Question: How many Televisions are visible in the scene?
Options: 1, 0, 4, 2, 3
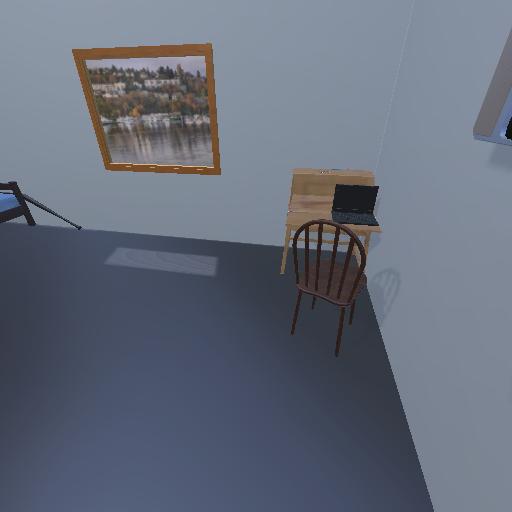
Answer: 1